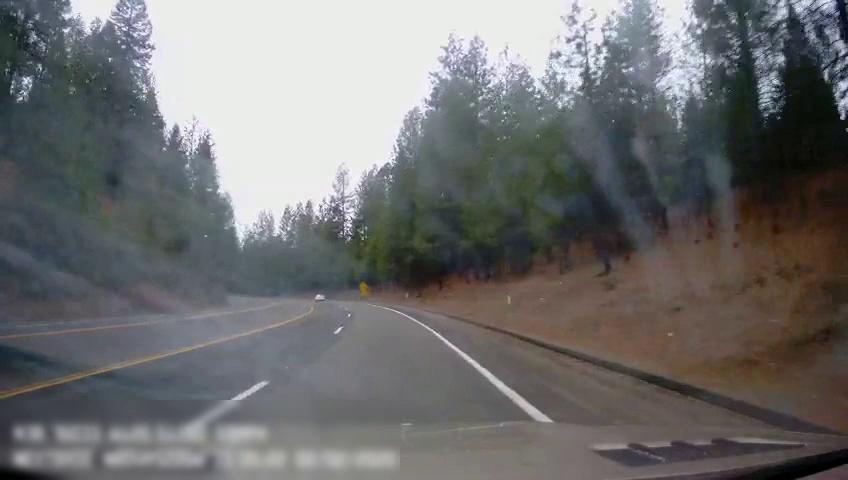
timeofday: Day
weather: Cloudy
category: Drivable Space
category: Vehicles | Car
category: Lanes | Opposite Lane
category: Lanes | Opposite Lane
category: Lanes | Alternate Lane
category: Lanes | Current Lane
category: Lanes | Current Lane